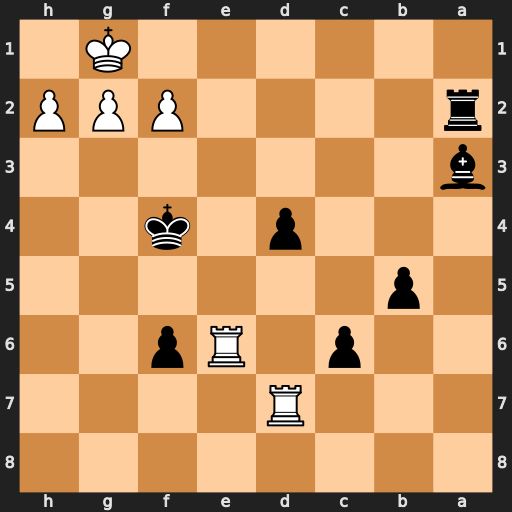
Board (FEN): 8/3R4/2p1Rp2/1p6/3p1k2/b7/r4PPP/6K1
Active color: b
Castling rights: -
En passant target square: -
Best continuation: Ra1+ Re1 Rxe1#